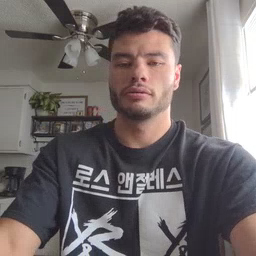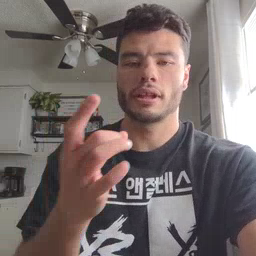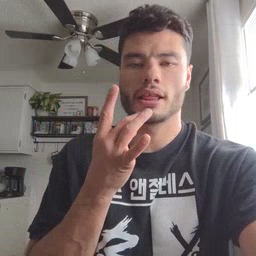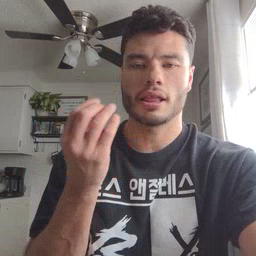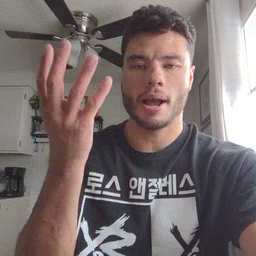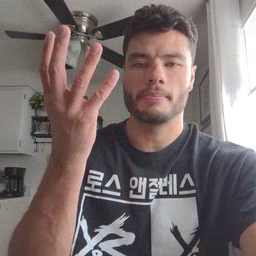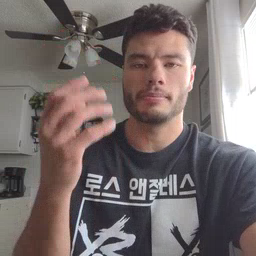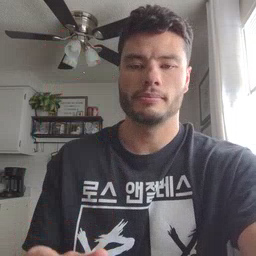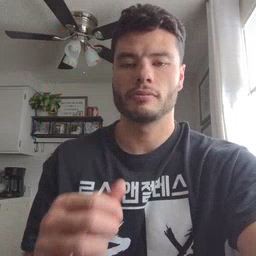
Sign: lamp